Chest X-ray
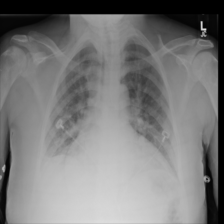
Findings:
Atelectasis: positive
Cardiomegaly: positive
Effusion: positive
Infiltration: negative
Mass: negative
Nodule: negative
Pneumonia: negative
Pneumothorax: negative
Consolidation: negative
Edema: negative
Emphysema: negative
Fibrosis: negative
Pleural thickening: negative
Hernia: negative